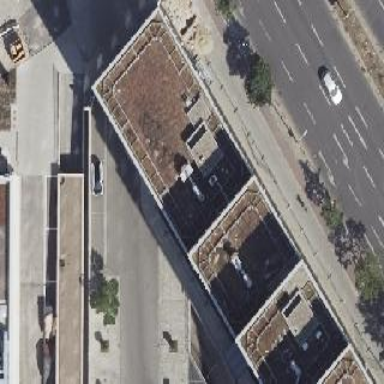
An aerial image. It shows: Part of building is shown in the image.